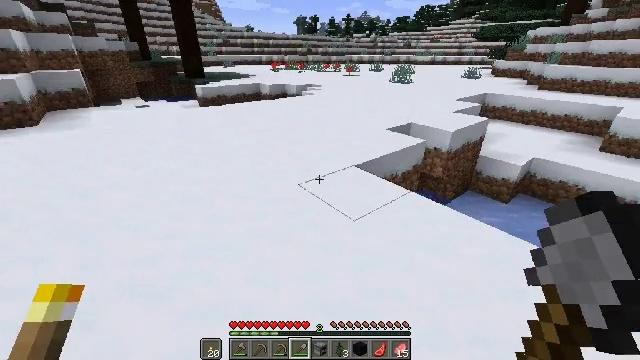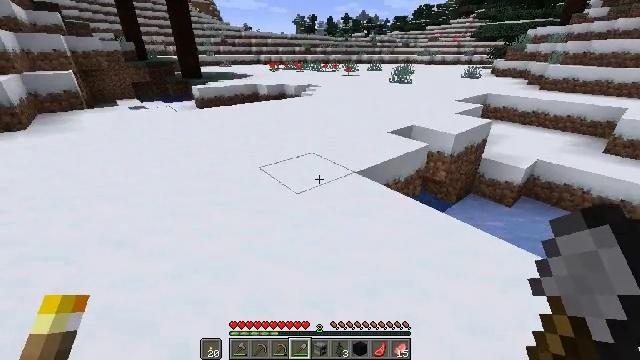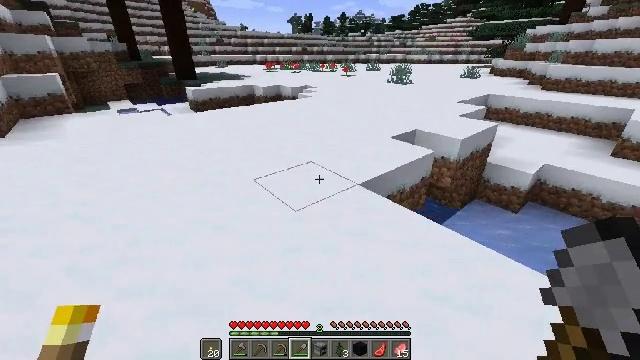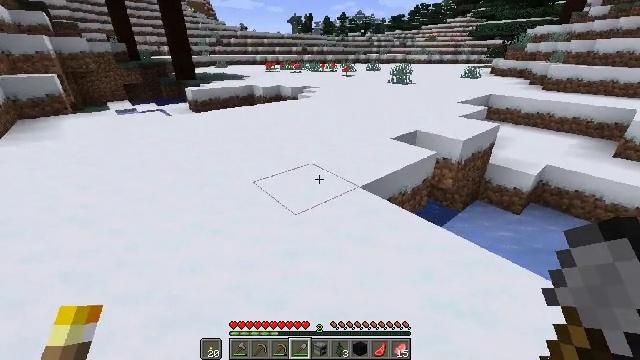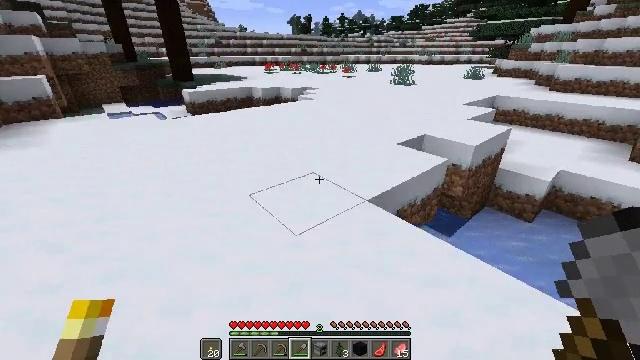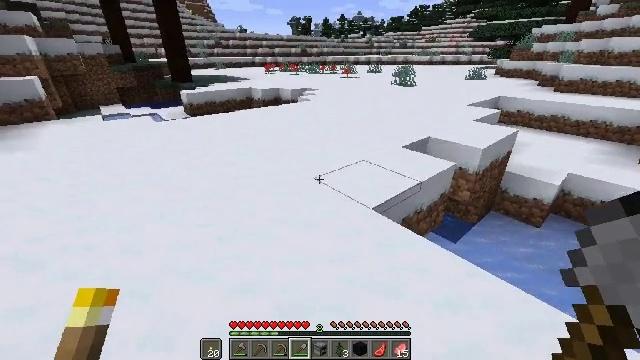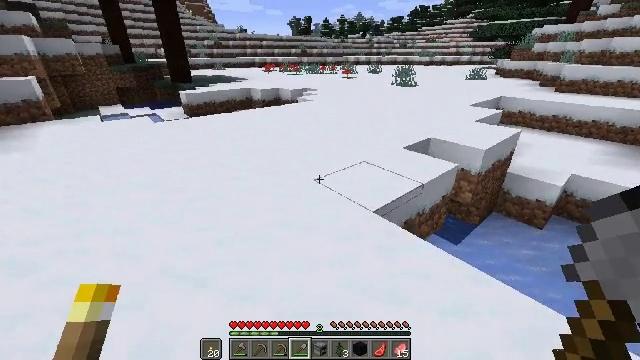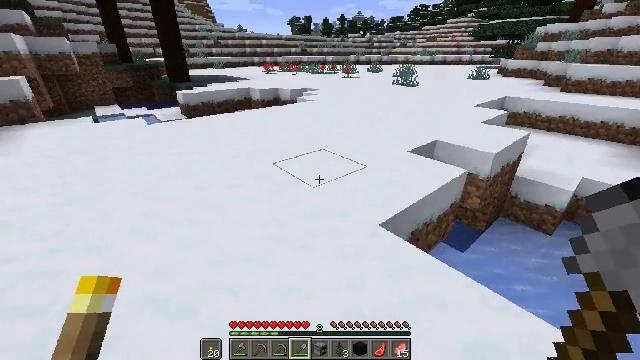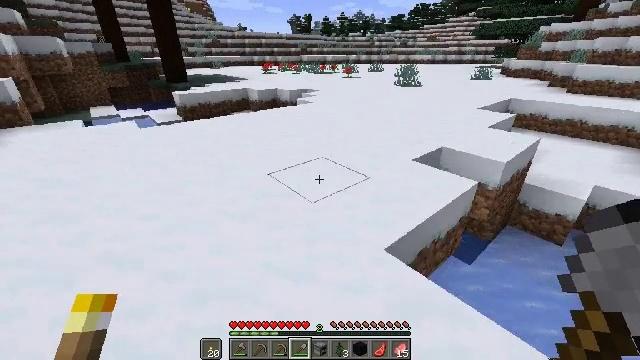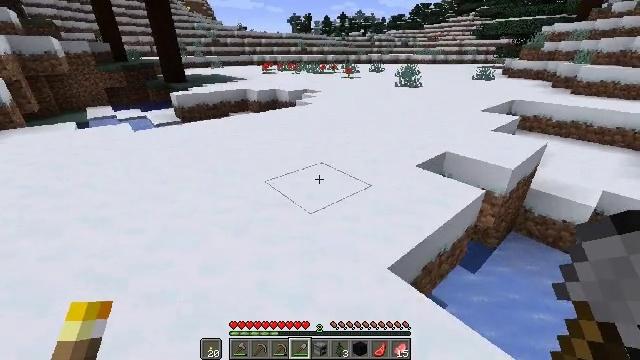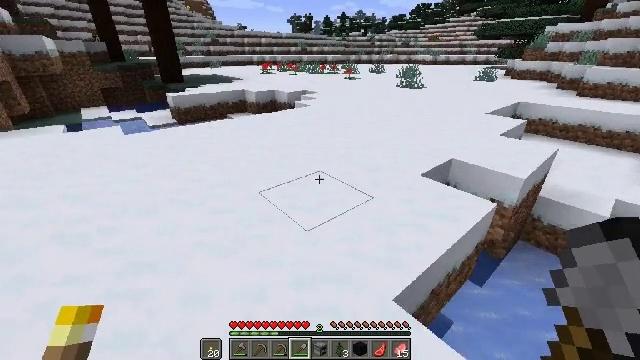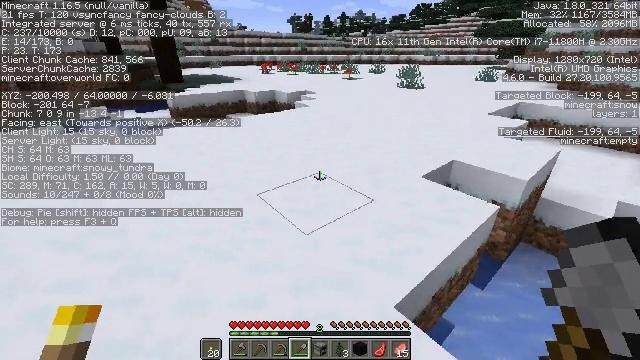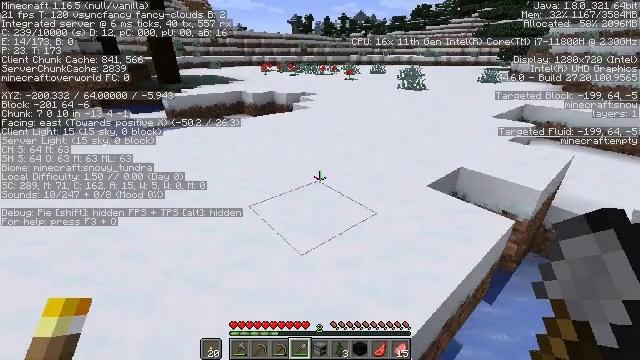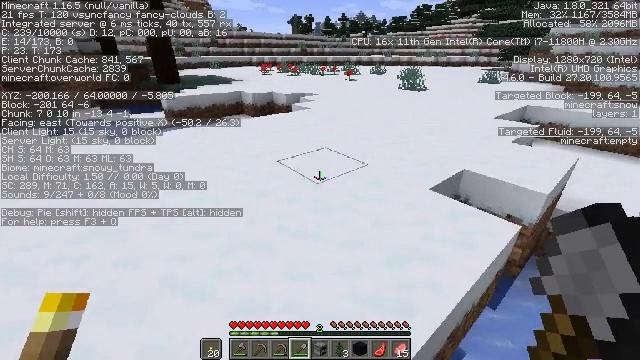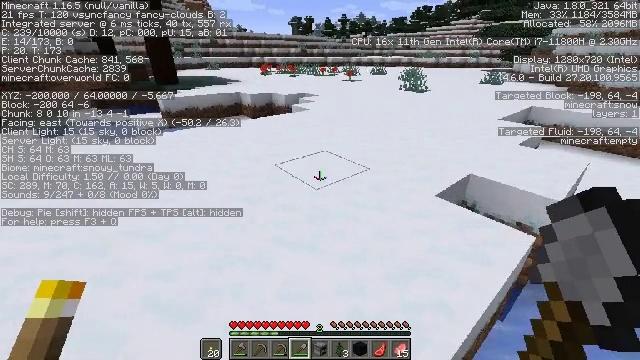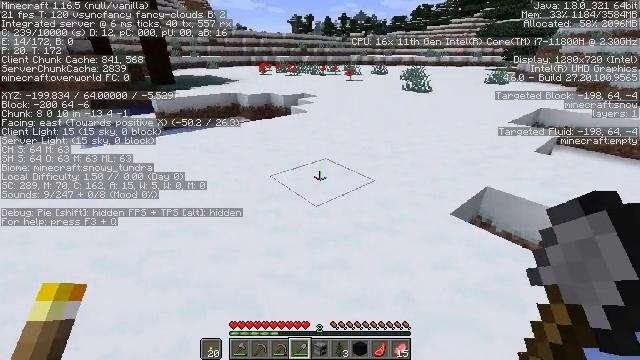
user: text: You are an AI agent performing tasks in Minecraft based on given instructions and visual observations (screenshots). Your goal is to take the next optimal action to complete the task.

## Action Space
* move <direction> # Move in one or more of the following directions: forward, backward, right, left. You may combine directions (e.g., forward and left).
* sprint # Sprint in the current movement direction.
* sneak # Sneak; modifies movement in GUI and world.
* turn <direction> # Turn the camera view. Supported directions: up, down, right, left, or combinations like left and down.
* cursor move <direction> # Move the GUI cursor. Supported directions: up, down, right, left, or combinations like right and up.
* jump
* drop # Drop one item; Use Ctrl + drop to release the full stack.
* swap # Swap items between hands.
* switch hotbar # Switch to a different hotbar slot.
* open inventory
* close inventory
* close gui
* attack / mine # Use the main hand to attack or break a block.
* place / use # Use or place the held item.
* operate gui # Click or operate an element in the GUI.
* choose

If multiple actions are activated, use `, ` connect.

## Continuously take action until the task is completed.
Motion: motion action
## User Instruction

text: Dig up the snow layers.
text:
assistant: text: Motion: move forward
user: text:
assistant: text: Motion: move forward
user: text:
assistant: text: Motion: move forward
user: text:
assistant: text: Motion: move forward
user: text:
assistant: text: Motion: move forward
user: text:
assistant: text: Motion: move forward
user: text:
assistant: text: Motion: move forward
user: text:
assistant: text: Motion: move forward
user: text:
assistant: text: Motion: move forward
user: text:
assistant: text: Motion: move forward
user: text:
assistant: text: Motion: move forward
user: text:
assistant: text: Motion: move forward
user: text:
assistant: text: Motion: move forward
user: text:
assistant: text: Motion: move forward
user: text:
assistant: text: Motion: move forward
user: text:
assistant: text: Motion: move forward
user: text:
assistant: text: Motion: move forward
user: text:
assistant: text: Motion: move forward
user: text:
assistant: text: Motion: move forward
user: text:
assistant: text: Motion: move forward, turn left
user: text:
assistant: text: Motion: move forward and move right
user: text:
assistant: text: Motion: move forward and move right
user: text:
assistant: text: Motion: move forward and move right, turn up
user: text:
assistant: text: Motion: move forward
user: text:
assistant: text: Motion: move forward, turn left
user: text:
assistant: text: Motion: move forward
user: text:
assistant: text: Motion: move forward, turn right
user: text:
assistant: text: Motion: move forward, turn right and up
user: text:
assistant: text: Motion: move forward, turn right
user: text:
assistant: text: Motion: move forward